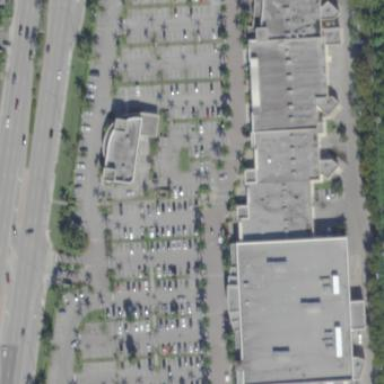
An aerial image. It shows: Parking area with surface.